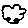
Label: cloud